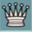
Piece: wQ